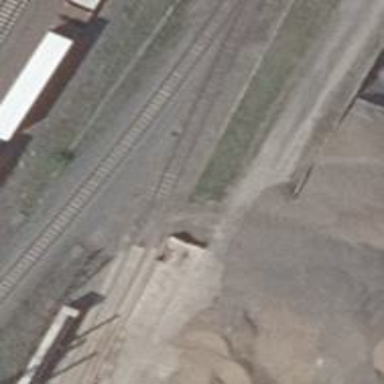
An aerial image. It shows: Railway siding with rails.